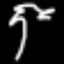
Label: palm tree